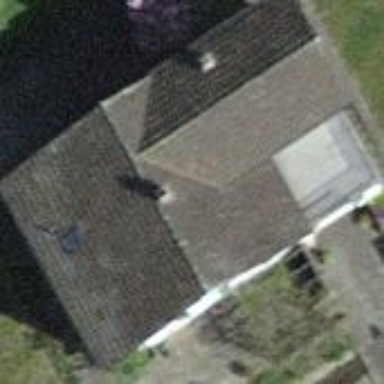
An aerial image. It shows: Detached building with gabled roof.